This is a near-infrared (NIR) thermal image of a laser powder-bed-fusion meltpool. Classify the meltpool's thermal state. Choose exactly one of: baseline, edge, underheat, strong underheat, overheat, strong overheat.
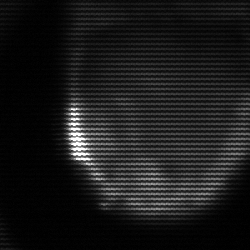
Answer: edge